Question: I'm new working with Spring boot, I'm having trouble in getting a list of objects which this objects is related to another object. To make a better explanion I'll show the adding request, which is working fine:
Sorry for the language my college teacher suggested to use portuguese language, the main thing is a software where there are customers and inside of this object there is an address. OneToOne related
'''
{
"nome":"Adriano",
"complemento":"DevOps",
"numero": 123,
"endereco": {
"cep":88787123,
"logradouro": "Rua petuinha",
"uf": "SC",
"bairro": "Dourado",
"cidade": "PH"
}
'''
Fortunately, both records for customer and address were inserted into database with the correct relationship between them.
The main problem is in the 'getAll' customer Endpoint, which only occurs error when there is at least one Customer with not null address inside it, this the customer has a null address the problem do not happen:
Check add and getAll customer Endpoints

Probably the error occurs in the getAll endopoint, I'm returning a list of objects, and when I do the request for this endpoint this message happen:
'''
2021-12-01 09:49:02.209[0;39m [31mERROR[0;39m [35m1632[0;39m [2m---[0;39m [2m[nio-9091-exec-7][0;39m [36mo.a.c.c.C.[.[.[/].[dispatcherServlet] [0;39m [2m:[0;39m Servlet.service() for servlet [dispatcherServlet] in context with path [] threw exception [Request processing failed; nested exception is org.springframework.http.converter.HttpMessageConversionException: Type definition error: [simple type, class org.hibernate.proxy.pojo.bytebuddy.ByteBuddyInterceptor]; nested exception is com.fasterxml.jackson.databind.exc.InvalidDefinitionException: No serializer found for class org.hibernate.proxy.pojo.bytebuddy.ByteBuddyInterceptor and no properties discovered to create BeanSerializer (to avoid exception, disable SerializationFeature.FAIL_ON_EMPTY_BEANS) (through reference chain: br.unisul.trabalho.springboot.modelo.Cliente["endereco"]->br.unisul.trabalho.springboot.modelo.Endereco$HibernateProxy$JFhZvNZK["hibernateLazyInitializer"])] with root cause
com.fasterxml.jackson.databind.exc.InvalidDefinitionException: No serializer found for class org.hibernate.proxy.pojo.bytebuddy.ByteBuddyInterceptor and no properties discovered to create BeanSerializer (to avoid exception, disable SerializationFeature.FAIL_ON_EMPTY_BEANS) (through reference chain: br.unisul.trabalho.springboot.modelo.Cliente["endereco"]->br.unisul.trabalho.springboot.modelo.Endereco$HibernateProxy$JFhZvNZK["hibernateLazyInitializer"])
at com.fasterxml.jackson.databind.exc.InvalidDefinitionException.from(InvalidDefinitionException.java:77) ~[jackson-databind-2.12.5.jar:2.12.5]
at com.fasterxml.jackson.databind.SerializerProvider.reportBadDefinition(SerializerProvider.java:1276) ~[jackson-databind-2.12.5.jar:2.12.5]
at com.fasterxml.jackson.databind.DatabindContext.reportBadDefinition(DatabindContext.java:400) ~[jackson-databind-2.12.5.jar:2.12.5]
at com.fasterxml.jackson.databind.ser.impl.UnknownSerializer.failForEmpty(UnknownSerializer.java:71) ~[jackson-databind-2.12.5.jar:2.12.5]
at com.fasterxml.jackson.databind.ser.impl.UnknownSerializer.serialize(UnknownSerializer.java:33) ~[jackson-databind-2.12.5.jar:2.12.5]
at com.fasterxml.jackson.databind.ser.BeanPropertyWriter.serializeAsField(BeanPropertyWriter.java:728) ~[jackson-databind-2.12.5.jar:2.12.5]
at com.fasterxml.jackson.databind.ser.std.BeanSerializerBase.serializeFields(BeanSerializerBase.java:770) ~[jackson-databind-2.12.5.jar:2.12.5]
at com.fasterxml.jackson.databind.ser.BeanSerializer.serialize(BeanSerializer.java:178) ~[jackson-databind-2.12.5.jar:2.12.5]
at com.fasterxml.jackson.databind.ser.BeanPropertyWriter.serializeAsField(BeanPropertyWriter.java:728) ~[jackson-databind-2.12.5.jar:2.12.5]
at com.fasterxml.jackson.databind.ser.std.BeanSerializerBase.serializeFields(BeanSerializerBase.java:770) ~[jackson-databind-2.12.5.jar:2.12.5]
at com.fasterxml.jackson.databind.ser.BeanSerializer.serialize(BeanSerializer.java:178) ~[jackson-databind-2.12.5.jar:2.12.5]
at com.fasterxml.jackson.databind.ser.std.ReferenceTypeSerializer.serialize(ReferenceTypeSerializer.java:386) ~[jackson-databind-2.12.5.jar:2.12.5]
at com.fasterxml.jackson.databind.ser.DefaultSerializerProvider._serialize(DefaultSerializerProvider.java:480) ~[jackson-databind-2.12.5.jar:2.12.5]
at com.fasterxml.jackson.databind.ser.DefaultSerializerProvider.serializeValue(DefaultSerializerProvider.java:319) ~[jackson-databind-2.12.5.jar:2.12.5]
at com.fasterxml.jackson.databind.ObjectWriter$Prefetch.serialize(ObjectWriter.java:1514) ~[jackson-databind-2.12.5.jar:2.12.5]
at com.fasterxml.jackson.databind.ObjectWriter.writeValue(ObjectWriter.java:1006) ~[jackson-databind-2.12.5.jar:2.12.5]
at org.springframework.http.converter.json.AbstractJackson2HttpMessageConverter.writeInternal(AbstractJackson2HttpMessageConverter.java:454) ~[spring-web-5.3.13.jar:5.3.13]
at org.springframework.http.converter.AbstractGenericHttpMessageConverter.write(AbstractGenericHttpMessageConverter.java:104) ~[spring-web-5.3.13.jar:5.3.13]
at org.springframework.web.servlet.mvc.method.annotation.AbstractMessageConverterMethodProcessor.writeWithMessageConverters(AbstractMessageConverterMethodProcessor.java:290) ~[spring-webmvc-5.3.13.jar:5.3.13]
at org.springframework.web.servlet.mvc.method.annotation.HttpEntityMethodProcessor.handleReturnValue(HttpEntityMethodProcessor.java:219) ~[spring-webmvc-5.3.13.jar:5.3.13]
at org.springframework.web.method.support.HandlerMethodReturnValueHandlerComposite.handleReturnValue(HandlerMethodReturnValueHandlerComposite.java:78) ~[spring-web-5.3.13.jar:5.3.13]
at org.springframework.web.servlet.mvc.method.annotation.ServletInvocableHandlerMethod.invokeAndHandle(ServletInvocableHandlerMethod.java:135) ~[spring-webmvc-5.3.13.jar:5.3.13]
at org.springframework.web.servlet.mvc.method.annotation.RequestMappingHandlerAdapter.invokeHandlerMethod(RequestMappingHandlerAdapter.java:895) ~[spring-webmvc-5.3.13.jar:5.3.13]
at org.springframework.web.servlet.mvc.method.annotation.RequestMappingHandlerAdapter.handleInternal(RequestMappingHandlerAdapter.java:808) ~[spring-webmvc-5.3.13.jar:5.3.13]
at org.springframework.web.servlet.mvc.method.AbstractHandlerMethodAdapter.handle(AbstractHandlerMethodAdapter.java:87) ~[spring-webmvc-5.3.13.jar:5.3.13]
at org.springframework.web.servlet.DispatcherServlet.doDispatch(DispatcherServlet.java:1067) ~[spring-webmvc-5.3.13.jar:5.3.13]
at org.springframework.web.servlet.DispatcherServlet.doService(DispatcherServlet.java:963) ~[spring-webmvc-5.3.13.jar:5.3.13]
at org.springframework.web.servlet.FrameworkServlet.processRequest(FrameworkServlet.java:1006) ~[spring-webmvc-5.3.13.jar:5.3.13]
at org.springframework.web.servlet.FrameworkServlet.doGet(FrameworkServlet.java:898) ~[spring-webmvc-5.3.13.jar:5.3.13]
at javax.servlet.http.HttpServlet.service(HttpServlet.java:655) ~[tomcat-embed-core-9.0.55.jar:4.0.FR]
at org.springframework.web.servlet.FrameworkServlet.service(FrameworkServlet.java:883) ~[spring-webmvc-5.3.13.jar:5.3.13]
at javax.servlet.http.HttpServlet.service(HttpServlet.java:764) ~[tomcat-embed-core-9.0.55.jar:4.0.FR]
at org.apache.catalina.core.ApplicationFilterChain.internalDoFilter(ApplicationFilterChain.java:227) ~[tomcat-embed-core-9.0.55.jar:9.0.55]
at org.apache.catalina.core.ApplicationFilterChain.doFilter(ApplicationFilterChain.java:162) ~[tomcat-embed-core-9.0.55.jar:9.0.55]
at org.apache.tomcat.websocket.server.WsFilter.doFilter(WsFilter.java:53) ~[tomcat-embed-websocket-9.0.55.jar:9.0.55]
at org.apache.catalina.core.ApplicationFilterChain.internalDoFilter(ApplicationFilterChain.java:189) ~[tomcat-embed-core-9.0.55.jar:9.0.55]
at org.apache.catalina.core.ApplicationFilterChain.doFilter(ApplicationFilterChain.java:162) ~[tomcat-embed-core-9.0.55.jar:9.0.55]
at org.springframework.web.filter.RequestContextFilter.doFilterInternal(RequestContextFilter.java:100) ~[spring-web-5.3.13.jar:5.3.13]
at org.springframework.web.filter.OncePerRequestFilter.doFilter(OncePerRequestFilter.java:119) ~[spring-web-5.3.13.jar:5.3.13]
at org.apache.catalina.core.ApplicationFilterChain.internalDoFilter(ApplicationFilterChain.java:189) ~[tomcat-embed-core-9.0.55.jar:9.0.55]
at org.apache.catalina.core.ApplicationFilterChain.doFilter(ApplicationFilterChain.java:162) ~[tomcat-embed-core-9.0.55.jar:9.0.55]
at org.springframework.web.filter.FormContentFilter.doFilterInternal(FormContentFilter.java:93) ~[spring-web-5.3.13.jar:5.3.13]
at org.springframework.web.filter.OncePerRequestFilter.doFilter(OncePerRequestFilter.java:119) ~[spring-web-5.3.13.jar:5.3.13]
at org.apache.catalina.core.ApplicationFilterChain.internalDoFilter(ApplicationFilterChain.java:189) ~[tomcat-embed-core-9.0.55.jar:9.0.55]
at org.apache.catalina.core.ApplicationFilterChain.doFilter(ApplicationFilterChain.java:162) ~[tomcat-embed-core-9.0.55.jar:9.0.55]
at org.springframework.boot.actuate.metrics.web.servlet.WebMvcMetricsFilter.doFilterInternal(WebMvcMetricsFilter.java:96) ~[spring-boot-actuator-2.5.7.jar:2.5.7]
at org.springframework.web.filter.OncePerRequestFilter.doFilter(OncePerRequestFilter.java:119) ~[spring-web-5.3.13.jar:5.3.13]
at org.apache.catalina.core.ApplicationFilterChain.internalDoFilter(ApplicationFilterChain.java:189) ~[tomcat-embed-core-9.0.55.jar:9.0.55]
at org.apache.catalina.core.ApplicationFilterChain.doFilter(ApplicationFilterChain.java:162) ~[tomcat-embed-core-9.0.55.jar:9.0.55]
at org.springframework.web.filter.CharacterEncodingFilter.doFilterInternal(CharacterEncodingFilter.java:201) ~[spring-web-5.3.13.jar:5.3.13]
at org.springframework.web.filter.OncePerRequestFilter.doFilter(OncePerRequestFilter.java:119) ~[spring-web-5.3.13.jar:5.3.13]
at org.apache.catalina.core.ApplicationFilterChain.internalDoFilter(ApplicationFilterChain.java:189) ~[tomcat-embed-core-9.0.55.jar:9.0.55]
at org.apache.catalina.core.ApplicationFilterChain.doFilter(ApplicationFilterChain.java:162) ~[tomcat-embed-core-9.0.55.jar:9.0.55]
at org.apache.catalina.core.StandardWrapperValve.invoke(StandardWrapperValve.java:197) ~[tomcat-embed-core-9.0.55.jar:9.0.55]
at org.apache.catalina.core.StandardContextValve.invoke(StandardContextValve.java:97) ~[tomcat-embed-core-9.0.55.jar:9.0.55]
at org.apache.catalina.authenticator.AuthenticatorBase.invoke(AuthenticatorBase.java:540) ~[tomcat-embed-core-9.0.55.jar:9.0.55]
at org.apache.catalina.core.StandardHostValve.invoke(StandardHostValve.java:135) ~[tomcat-embed-core-9.0.55.jar:9.0.55]
at org.apache.catalina.valves.ErrorReportValve.invoke(ErrorReportValve.java:92) ~[tomcat-embed-core-9.0.55.jar:9.0.55]
at org.apache.catalina.core.StandardEngineValve.invoke(StandardEngineValve.java:78) ~[tomcat-embed-core-9.0.55.jar:9.0.55]
at org.apache.catalina.connector.CoyoteAdapter.service(CoyoteAdapter.java:357) ~[tomcat-embed-core-9.0.55.jar:9.0.55]
at org.apache.coyote.http11.Http11Processor.service(Http11Processor.java:382) ~[tomcat-embed-core-9.0.55.jar:9.0.55]
at org.apache.coyote.AbstractProcessorLight.process(AbstractProcessorLight.java:65) ~[tomcat-embed-core-9.0.55.jar:9.0.55]
at org.apache.coyote.AbstractProtocol$ConnectionHandler.process(AbstractProtocol.java:895) ~[tomcat-embed-core-9.0.55.jar:9.0.55]
at org.apache.tomcat.util.net.NioEndpoint$SocketProcessor.doRun(NioEndpoint.java:1722) ~[tomcat-embed-core-9.0.55.jar:9.0.55]
at org.apache.tomcat.util.net.SocketProcessorBase.run(SocketProcessorBase.java:49) ~[tomcat-embed-core-9.0.55.jar:9.0.55]
at org.apache.tomcat.util.threads.ThreadPoolExecutor.runWorker(ThreadPoolExecutor.java:1191) ~[tomcat-embed-core-9.0.55.jar:9.0.55]
at org.apache.tomcat.util.threads.ThreadPoolExecutor$Worker.run(ThreadPoolExecutor.java:659) ~[tomcat-embed-core-9.0.55.jar:9.0.55]
at org.apache.tomcat.util.threads.TaskThread$WrappingRunnable.run(TaskThread.java:61) ~[tomcat-embed-core-9.0.55.jar:9.0.55]
at java.base/java.lang.Thread.run(Thread.java:833) ~[na:na]
'''
To this post not be so big, I'm sharing my repository with all files:
<URL>
Graciously from Brazil
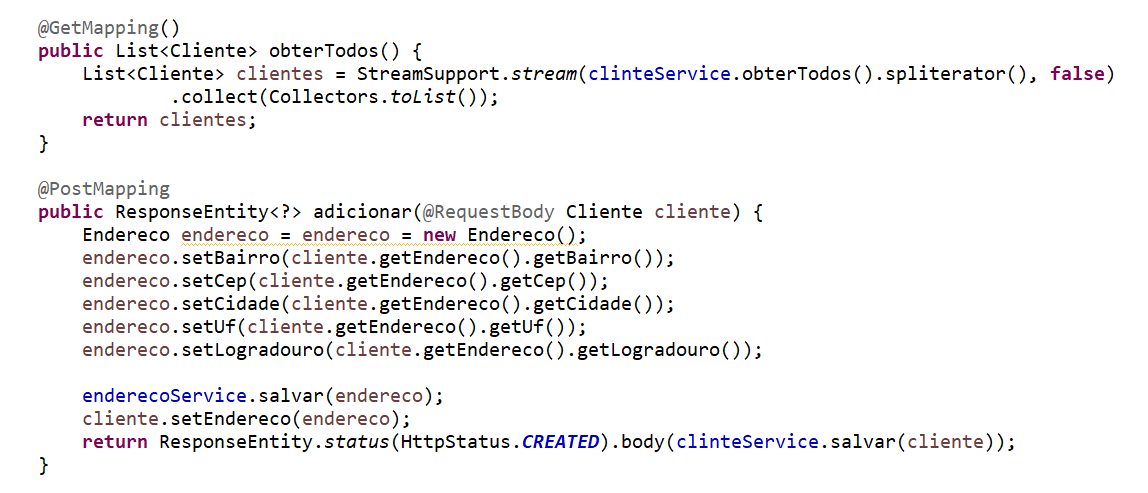
Answer: I Solved this issue adding this to de model class:
'''
@Entity
@Table (name = "cliente")
@JsonInclude(JsonInclude.Include.ALWAYS)
public class Cliente implements Serializable{...
'''
And adding this to the
'''
*spring.jackson.serialization.fail-on-empty-beans=false*
'''